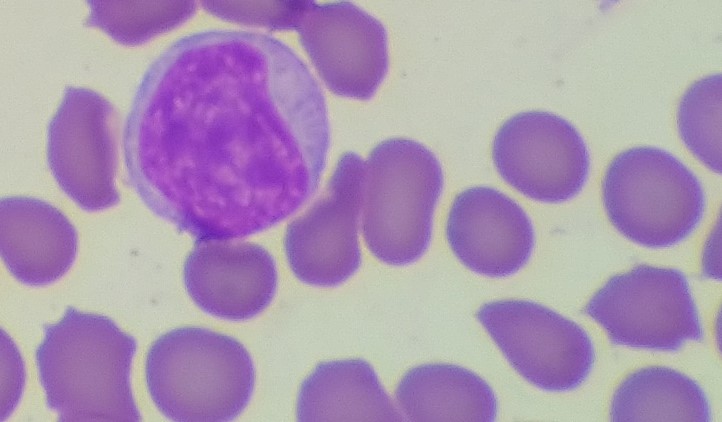
White blood cell type: Lymphocyte